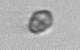
Label: Heterocapsa_rotundata